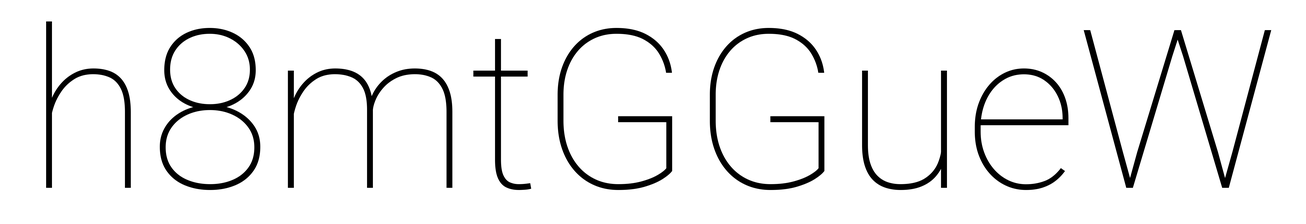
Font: Roboto_Thin